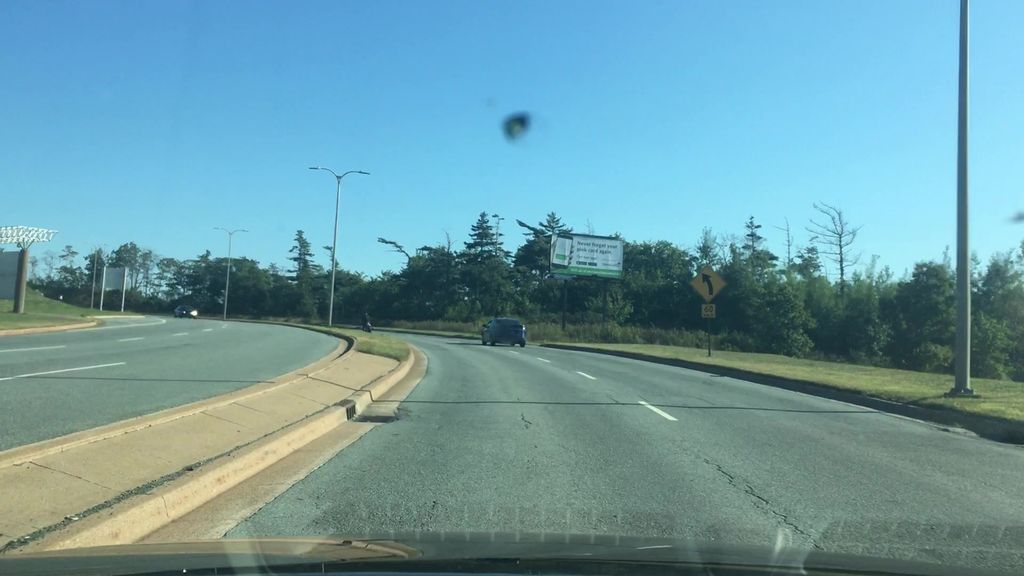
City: halifax